Question: I've managed to make a simple blog app in django using some tutorials, however there's one thing I'd like to change: when viewing all posts using admin panel, all of them are named . Is there a way to fix it so there's a title of a post instead of Post object?

Post model:
'''
class Post(models.Model):
title = models.CharField(max_length=255)
datetime = models.DateTimeField(u'Date of publishing')
content = models.TextField(max_length=10000)
'''
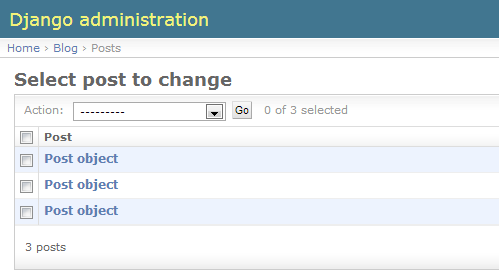
Answer: You need to implement a '__unicode__' method on your model.
'''
class Post(models.Model):
title = models.CharField(max_length=255)
datetime = models.DateTimeField(u'Date of publishing')
content = models.TextField(max_length=10000)
def __unicode__(self):
return self.title
'''
Note that in case you're using Python 3, you should use '__str__' instead.
Docs on this: <URL>